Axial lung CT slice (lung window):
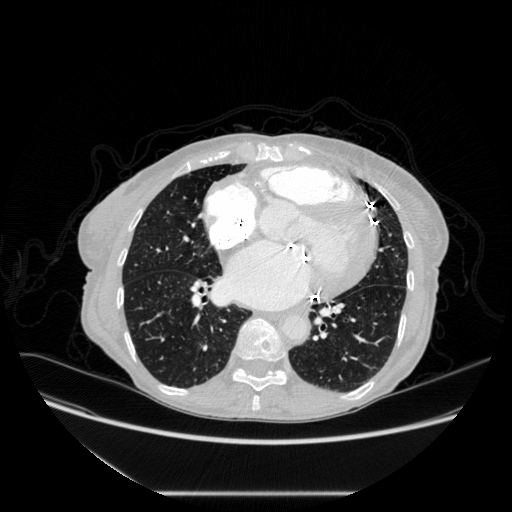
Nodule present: no